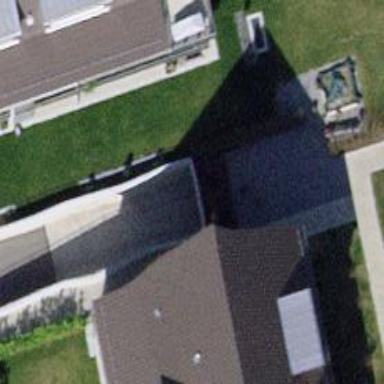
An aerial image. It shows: Retaining wall.